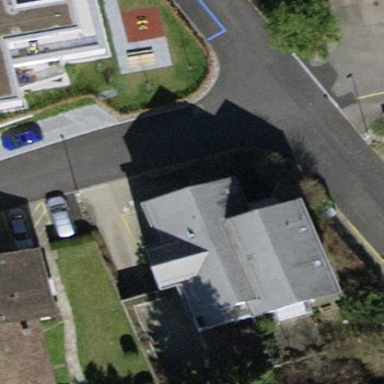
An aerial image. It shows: Building with pitched roof.